Question: I have table where inside one column is name and level (number) - I want name on the left side and level "sticked" to right side.
Width of columns is dynamic.
If there is enough space everything is fine, but on smaller screens it makes ugly "line breaking" - shown on image.
Does anyone have some idea how to keep everything in one line?

Structure and style (very simplified)
'''
...
<td>
<span class ="nowrap">
<a style ="float:left;">Name</a>
<span style ="float: right;" class ="level">10</span>
</span>
</td>
...
'''
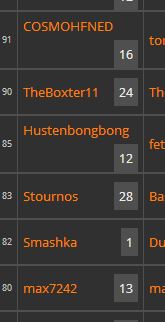
Answer: You can set positive right margin to the anchor and negative left margin to the span:
'''
.nowrap > a {
margin-right: 30px;
}
.nowrap > span {
margin-left: -30px;
}
'''
Look how it works: <URL>